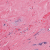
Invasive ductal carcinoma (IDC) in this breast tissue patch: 1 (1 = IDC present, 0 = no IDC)